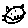
Label: cat